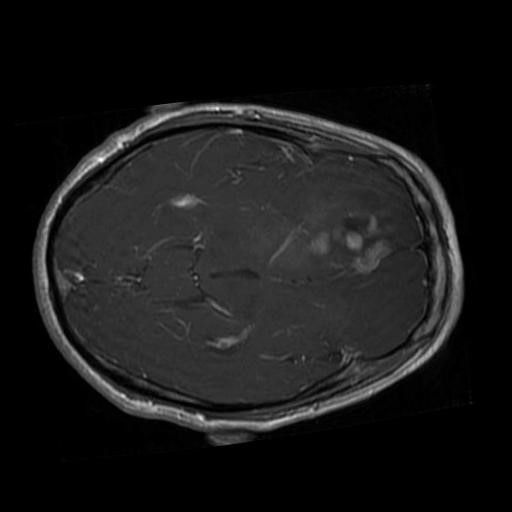
Label: brain_glioma